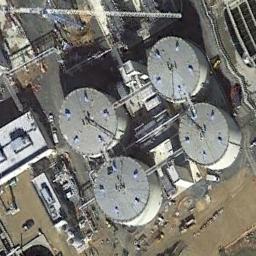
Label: storage_tank